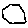
Label: hexagon